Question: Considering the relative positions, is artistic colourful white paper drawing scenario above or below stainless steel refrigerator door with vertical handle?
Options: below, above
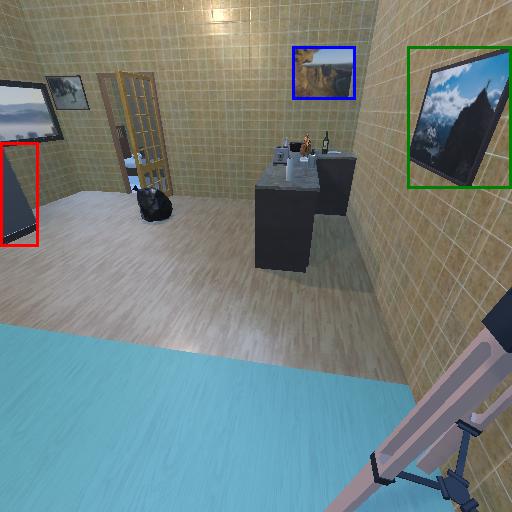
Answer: below